Question: I have a social network that has a blogs and questions section. There are community pages for each one ( blogs/questions ) On each of those pages. the first ten blogs/questions are displayed. To the right of those are a list of clickable categories that sort the pages according to their category.
I have pagination implemented after each ten. I am doing a mod_rewrite for pretty urls on my dev and have everything working correctly. The problem is, after hitting next the first time 'page=' is blank and just reloads the first (defaulted page) but after a second click it becomes 'page=10' as it should and then the third click 'page=20" as it should.
So basically I am trying to get it to go to 'page=10" after one click, not two. Here is the code for the pagination:
'''
<div id="all_page_turn">
<ul>
<?php if($totalBlogs > 10 && $_GET['page'] >= 10) { ?>
<li class="PreviousPageBlog round_10px">
<a href="/blogs/?cat=<?php if(isset($_GET['cat'])) { echo $_GET['cat'];} ?>&sort=<?php if(isset($_GET['sort'])) { echo $_GET['sort'];} ?>&page=<?php if(isset($_GET['page'])) { echo ($_GET['page'] - 10);} ?>">Previous Page</a>
</li>
<?php } ?>
<?php if($totalBlogs > 10 && $_GET['page'] < ($totalBlogs-10)) { ?>
<li class="NextPageBlog round_10px">
<a href="/blogs/?cat=<?php if(isset($_GET['cat'])) { echo $_GET['cat'];} ?>&sort=<?php if(isset($_GET['sort'])) { echo $_GET['sort'];} ?>&page=<?php if(isset($_GET['page'])) { echo ($_GET['page'] + 10);} ?>">Next Page</a>
</li>
<?php } ?>
</ul>
</div>
</div>
'''
and here is the defaulted category link:
'''
<div id="RightBlogs">
<div id="search_blogs_future" class="round_10px">
<form name="searchBlogs" action="/blogs" method="get">
<input type="text" name="BlogSearch" class="text" value="<?php if(empty($_GET['BlogSearch'])) { echo "Search Blogs"; }else{ echo $_GET['BlogSearch'];} ?>" onclick="clearify(this);" />
<input type="submit" name="subBlogSearch" value="Search" />
</form>
</div>
<div class='<?php if(empty($_GET['cat']) || $_GET['cat'] == "All") { echo "all_blog_cats_Highlighted"; }else{ echo "all_blog_cats_unHighlighted"; } ?> round_10px'>
<a href='/blogs/?cat=All'>
All
</a>
</div>
'''
Here is a screen shot of the page, as I'm on my dev so I can't provide a link. you can't see the "next" button, but it's there on the bottom, and then the categories are on the right.

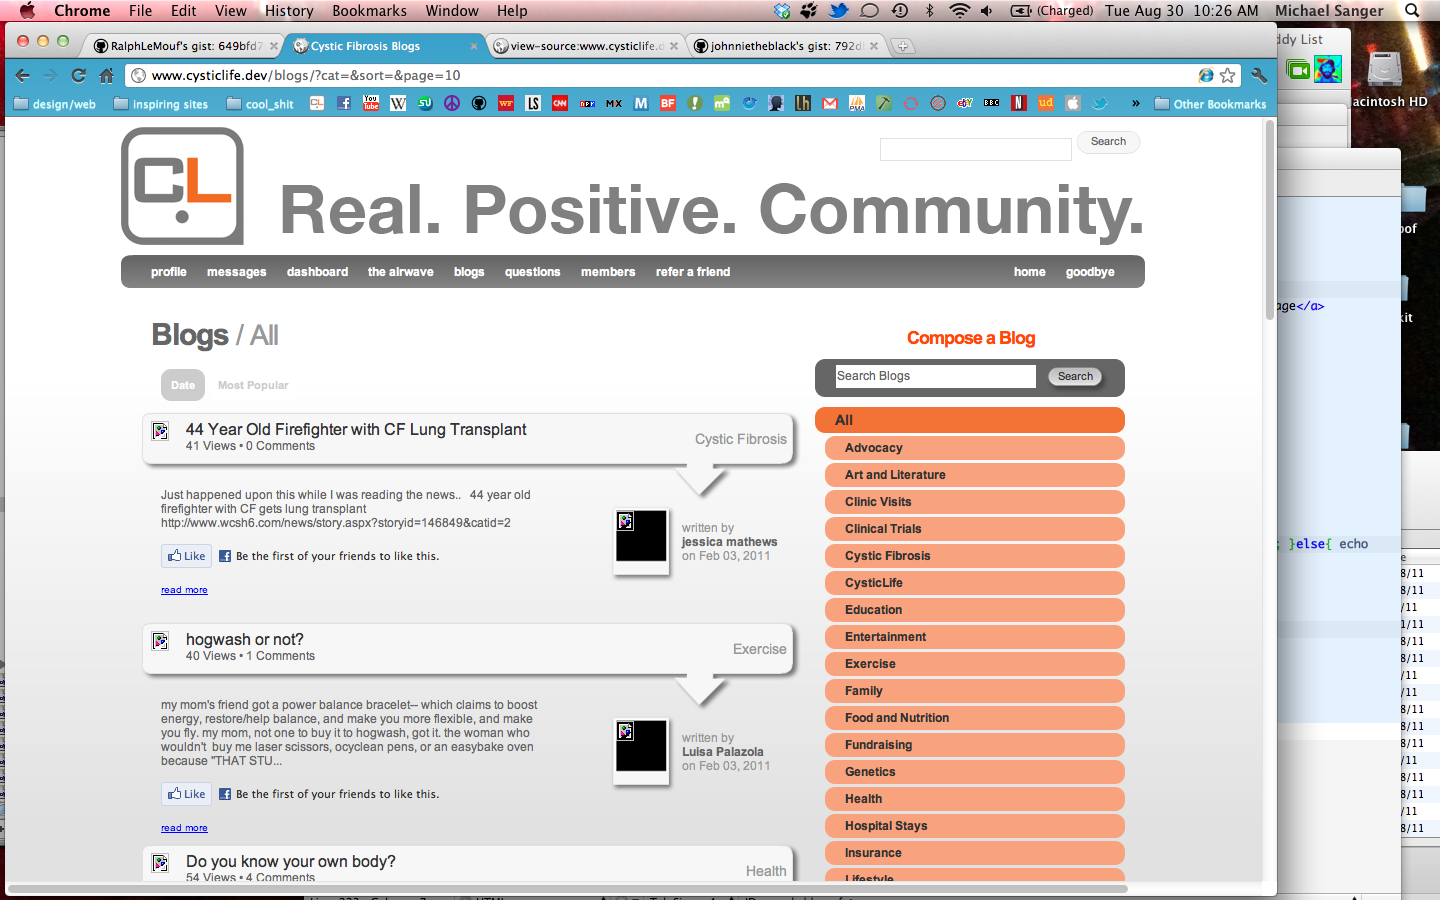
Answer: '''
&page=<?php if(isset($_GET['page'])) { echo ($_GET['page'] + 10);} ?>
'''
so what if $_GET['page'] is set?